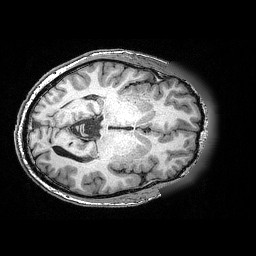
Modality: T1w
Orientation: axial
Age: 51
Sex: male
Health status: ill
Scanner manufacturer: siemens
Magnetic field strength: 3 T
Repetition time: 0.0025 s
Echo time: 0.00336 s